Question: I am attempting to construct a timeline similar to the one that is shown below:

The difficulty I am having is constructing the bottom portion of the timeline that has icons connected by a single line, as well as adding the triangle to the bottom of each event. This is currently my code:
'''
.navbar {
margin-bottom: 0px;
}
.jumbotron {
margin-bottom: 0px;
}
#timeline {
list-style: none;
white-space: nowrap;
overflow: auto;
padding-left: 0;
}
#timeline li {
display: inline-block;
padding: 1.5%;
border: 1px solid #c0c0c0;
border-radius: 5px;
box-shadow: 1px 1px 6px #757677;
margin-top: 2%;
text-align: center;
padding-bottom: 0;
width: 45%;
}
#timeline li+li {
margin-left: 2%;
}
#timeline li h3,
#timeline li em {
display: block;
}
#timeline_header {
padding-left: 0;
}
hr {
width: 100%;
}
#triangle {
width: 0;
height: 0;
border-left: 20px solid transparent;
border-right: 20px solid transparent;
border-top: 20px solid #757677;
display: inline-block;
}
'''
'''
<!DOCTYPE html>
<html>
<head>
<title>My Website</title>
<link href="https://maxcdn.bootstrapcdn.com/bootstrap/3.3.7/css/bootstrap.min.css" rel="stylesheet">
<link href="styles.css" rel="stylesheet" type="text/css">
</head>
<body>
<nav class="navbar navbar-default">
<div class="container-fluid">
<ul class="nav navbar-nav">
<li><a href="#">LinkedIn</a></li>
<li><a href="#">Contact</a></li>
</ul>
</div>
</nav>
<div class="jumbotron text-center">
<h1>Welcome!</h1>
</div>
<div class="container">
<div class="row">
<div class="col-md-12" id="timeline_header">
<h1>What I've Been Up To</h1>
</div>
</div>
<!--Timeline-->
<div class="row" style="overflow:auto">
<hr>
<ul id="timeline">
<li>
<h2>Job #2</h2>
<em><h4>May 2016 - Present</h4></em>
<h3>Software Developer</h3>
</li>
<div id="triangle"></div>
<div class="timeline_icon">
<img src="http://www.strohlsf.com/content/images/logos/logo_strohl_3.png" alt=""></div>
<li>
<h2>Job #1</h2>
<em><h4>May 2012 - May 2016</h4></em>
<h3>Software Developer</h3>
</li>
<li>
<h2>Graduated from Colleg</h2>
<em><h4>May 2012</h4></em>
<h3>Bachelor's Degree</h3>
</li>
</ul>
</div>
</div>
<hr>
<footer>
<p> Copyright &copy;
<!--Script displays the current year-->
<script type="text/javascript">
var d = new Date()
document.write(d.getFullYear())
</script>
</p>
</footer>
</body>
</html>
'''
The first list element in my list is my attempt at trying to add a triangle and an icon, but I can't figure out how to position the triangle on the bottom border, and how to position the icon directly below the triangle, with a horizontal rule, or other line, between icons.
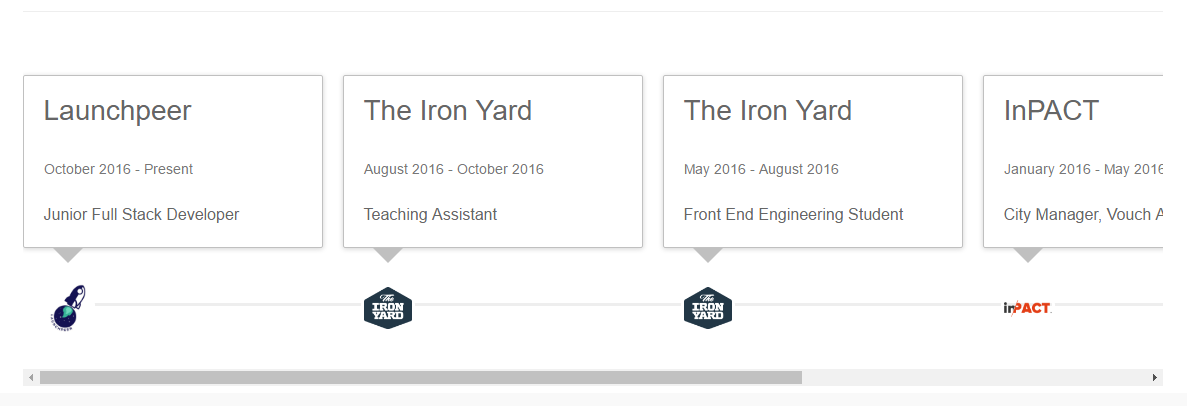
Answer: The triangle is applied as a pseudo element ::after. The image is aligned with the block - it will be much easier to manipulate. Fixed the scroll view to scroll only in X, not in Y axis. The line is an object external to the scrollview, because otherwise its length is limited to the visible area and scrolls left with the view.
'''
.navbar {
margin-bottom: 0px;
}
.jumbotron {
margin-bottom: 0px;
}
#timeline {
list-style: none;
padding-left: 0;
padding-top: 40px;
padding-bottom: 60px;
position: relative;
}
#timeline_border {
position: relative;
top: -123px;
display: block;
width: 100%;
height: 1px;
border-top: 2px solid #ccc;
z-index: -1;
}
#timeline li {
display: inline-block;
padding: 1.5%;
border: 1px solid #c0c0c0;
border-radius: 5px;
box-shadow: 1px 1px 6px #757677;
margin-top: 2%;
text-align: center;
padding-bottom: 0;
width: 45%;
position: relative;
}
#timeline > li:after {
position: absolute;
bottom: -20px;
left: 40px;
width: 0;
height: 0;
border-left: 20px solid transparent;
border-right: 20px solid transparent;
border-top: 20px solid #757677;
display: block;
content: "";
}
#timeline li+li {
margin-left: 2%;
}
#timeline li h3,
#timeline li em {
display: block;
}
#timeline_header {
padding-left: 0;
}
hr {
width: 100%;
}
#triangle {
width: 0;
height: 0;
border-left: 20px solid transparent;
border-right: 20px solid transparent;
border-top: 20px solid #757677;
display: inline-block;
}
.timeline_ruler {
white-space: nowrap;
overflow-x: scroll;
overflow-y: visible;
display: block;
height: auto;
padding-bottom: 100px;
}
.timeline_icon {
width: 80px;
height: 80px;
position: absolute;
bottom: -102px;
left: 20px;
}
'''
'''
<!DOCTYPE html>
<html>
<head>
<title>My Website</title>
<link href="https://maxcdn.bootstrapcdn.com/bootstrap/3.3.7/css/bootstrap.min.css" rel="stylesheet">
<link href="styles.css" rel="stylesheet" type="text/css">
</head>
<body>
<nav class="navbar navbar-default">
<div class="container-fluid">
<ul class="nav navbar-nav">
<li><a href="#">LinkedIn</a></li>
<li><a href="#">Contact</a></li>
</ul>
</div>
</nav>
<div class="jumbotron text-center">
<h1>Welcome!</h1>
</div>
<div class="container">
<div class="row">
<div class="col-md-12" id="timeline_header">
<h1>What I've Been Up To</h1>
</div>
</div>
<!--Timeline-->
<div class="row" style="overflow:auto">
<hr>
<div class="timeline_ruler">
<ul id="timeline">
<li>
<h2>Job #2</h2>
<em><h4>May 2016 - Present</h4></em>
<h3>Software Developer</h3>
<img class="timeline_icon" src="http://www.strohlsf.com/content/images/logos/logo_strohl_3.png" alt="">
</li>
<li>
<h2>Job #1</h2>
<em><h4>May 2012 - May 2016</h4></em>
<h3>Software Developer</h3>
<img class="timeline_icon" src="http://www.strohlsf.com/content/images/logos/logo_strohl_3.png" alt="">
</li>
<li>
<h2>Graduated from Colleg</h2>
<em><h4>May 2012</h4></em>
<h3>Bachelor's Degree</h3>
<img class="timeline_icon" src="http://www.strohlsf.com/content/images/logos/logo_strohl_3.png" alt="">
</li>
</ul>
</div>
<div id=timeline_border></div>
</div>
</div>
<hr>
<footer>
<p> Copyright &copy;
<!--Script displays the current year-->
<script type="text/javascript">
var d = new Date()
document.write(d.getFullYear())
</script>
</p>
</footer>
</body>
</html>
'''